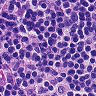
Metastatic tissue present: no